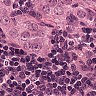
Metastatic tissue present: yes